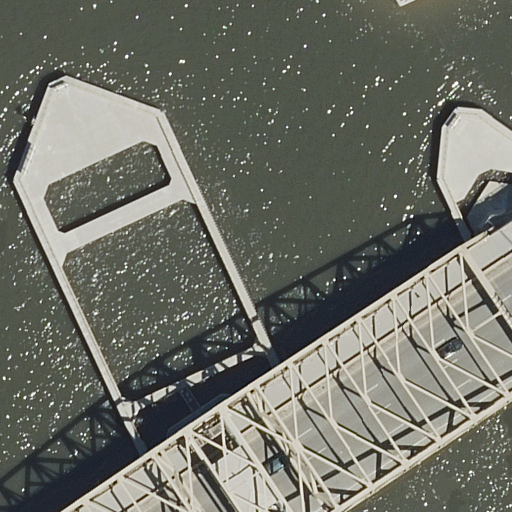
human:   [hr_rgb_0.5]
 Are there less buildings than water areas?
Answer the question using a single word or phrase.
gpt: yes

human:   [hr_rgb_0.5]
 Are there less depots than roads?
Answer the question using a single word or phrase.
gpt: yes

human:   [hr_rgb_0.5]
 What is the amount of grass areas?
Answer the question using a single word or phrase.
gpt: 0

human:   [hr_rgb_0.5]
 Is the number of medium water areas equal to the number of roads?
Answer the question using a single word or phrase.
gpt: no

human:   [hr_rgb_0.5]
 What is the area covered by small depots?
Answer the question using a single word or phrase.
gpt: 0m2

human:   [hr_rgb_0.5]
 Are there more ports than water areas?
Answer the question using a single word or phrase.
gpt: no

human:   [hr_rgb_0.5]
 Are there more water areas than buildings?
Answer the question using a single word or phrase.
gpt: yes

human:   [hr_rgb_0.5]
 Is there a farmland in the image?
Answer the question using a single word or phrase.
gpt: no

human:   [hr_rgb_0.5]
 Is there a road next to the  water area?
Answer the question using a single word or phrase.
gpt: yes

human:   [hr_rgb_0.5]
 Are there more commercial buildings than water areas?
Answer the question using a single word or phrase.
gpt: no

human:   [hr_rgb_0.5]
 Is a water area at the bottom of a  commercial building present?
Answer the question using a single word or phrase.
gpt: no

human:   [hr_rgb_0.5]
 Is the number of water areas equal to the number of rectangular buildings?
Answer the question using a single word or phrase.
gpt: no

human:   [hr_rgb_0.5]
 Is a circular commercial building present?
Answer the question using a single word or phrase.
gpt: no

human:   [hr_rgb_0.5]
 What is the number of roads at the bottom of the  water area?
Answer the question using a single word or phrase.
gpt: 1

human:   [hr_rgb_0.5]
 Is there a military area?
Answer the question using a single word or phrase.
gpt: no

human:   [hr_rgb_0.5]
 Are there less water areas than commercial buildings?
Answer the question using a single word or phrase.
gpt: no

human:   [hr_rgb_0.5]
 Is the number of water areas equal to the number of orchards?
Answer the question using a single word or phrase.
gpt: no

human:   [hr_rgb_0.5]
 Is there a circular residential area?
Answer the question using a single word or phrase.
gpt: no

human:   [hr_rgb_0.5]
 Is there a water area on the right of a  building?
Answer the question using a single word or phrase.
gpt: no

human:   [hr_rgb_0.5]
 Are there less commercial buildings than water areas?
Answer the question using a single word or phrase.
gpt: yes

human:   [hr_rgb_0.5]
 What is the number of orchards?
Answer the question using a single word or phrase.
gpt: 0

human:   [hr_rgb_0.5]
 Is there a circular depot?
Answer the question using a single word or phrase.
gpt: no

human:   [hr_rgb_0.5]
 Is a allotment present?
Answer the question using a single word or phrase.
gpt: no

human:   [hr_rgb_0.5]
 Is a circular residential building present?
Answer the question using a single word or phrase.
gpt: no

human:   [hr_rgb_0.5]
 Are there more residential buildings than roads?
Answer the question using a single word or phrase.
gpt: no

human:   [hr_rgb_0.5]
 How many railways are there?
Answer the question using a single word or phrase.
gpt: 0

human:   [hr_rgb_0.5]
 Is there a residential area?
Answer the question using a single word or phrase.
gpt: no

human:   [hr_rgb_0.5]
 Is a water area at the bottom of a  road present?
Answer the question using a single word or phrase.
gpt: no

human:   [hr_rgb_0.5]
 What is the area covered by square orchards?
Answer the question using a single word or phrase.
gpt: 0m2

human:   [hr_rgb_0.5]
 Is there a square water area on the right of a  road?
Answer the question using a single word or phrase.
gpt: no

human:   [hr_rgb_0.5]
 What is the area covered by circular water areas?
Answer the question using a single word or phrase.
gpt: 0m2

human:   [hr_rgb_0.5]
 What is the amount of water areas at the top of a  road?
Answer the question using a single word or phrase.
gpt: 0

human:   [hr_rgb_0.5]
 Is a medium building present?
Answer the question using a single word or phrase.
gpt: no

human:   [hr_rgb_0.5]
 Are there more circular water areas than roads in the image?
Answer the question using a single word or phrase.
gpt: no

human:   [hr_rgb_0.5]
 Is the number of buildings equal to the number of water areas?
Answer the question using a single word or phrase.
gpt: no

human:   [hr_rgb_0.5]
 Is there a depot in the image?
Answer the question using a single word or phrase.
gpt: no